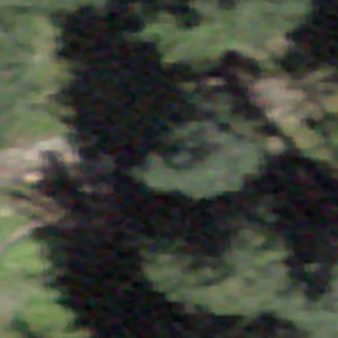
Label: other